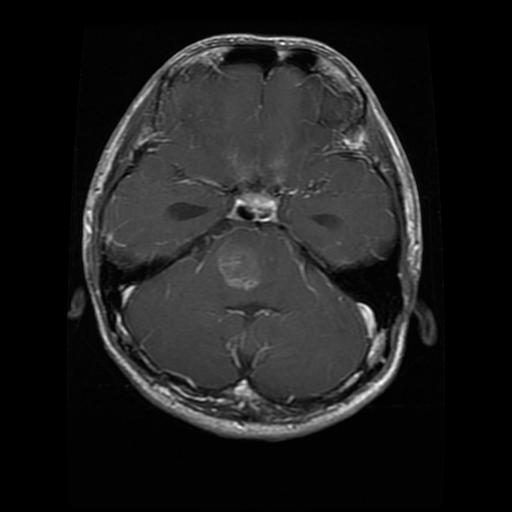
Label: glioma